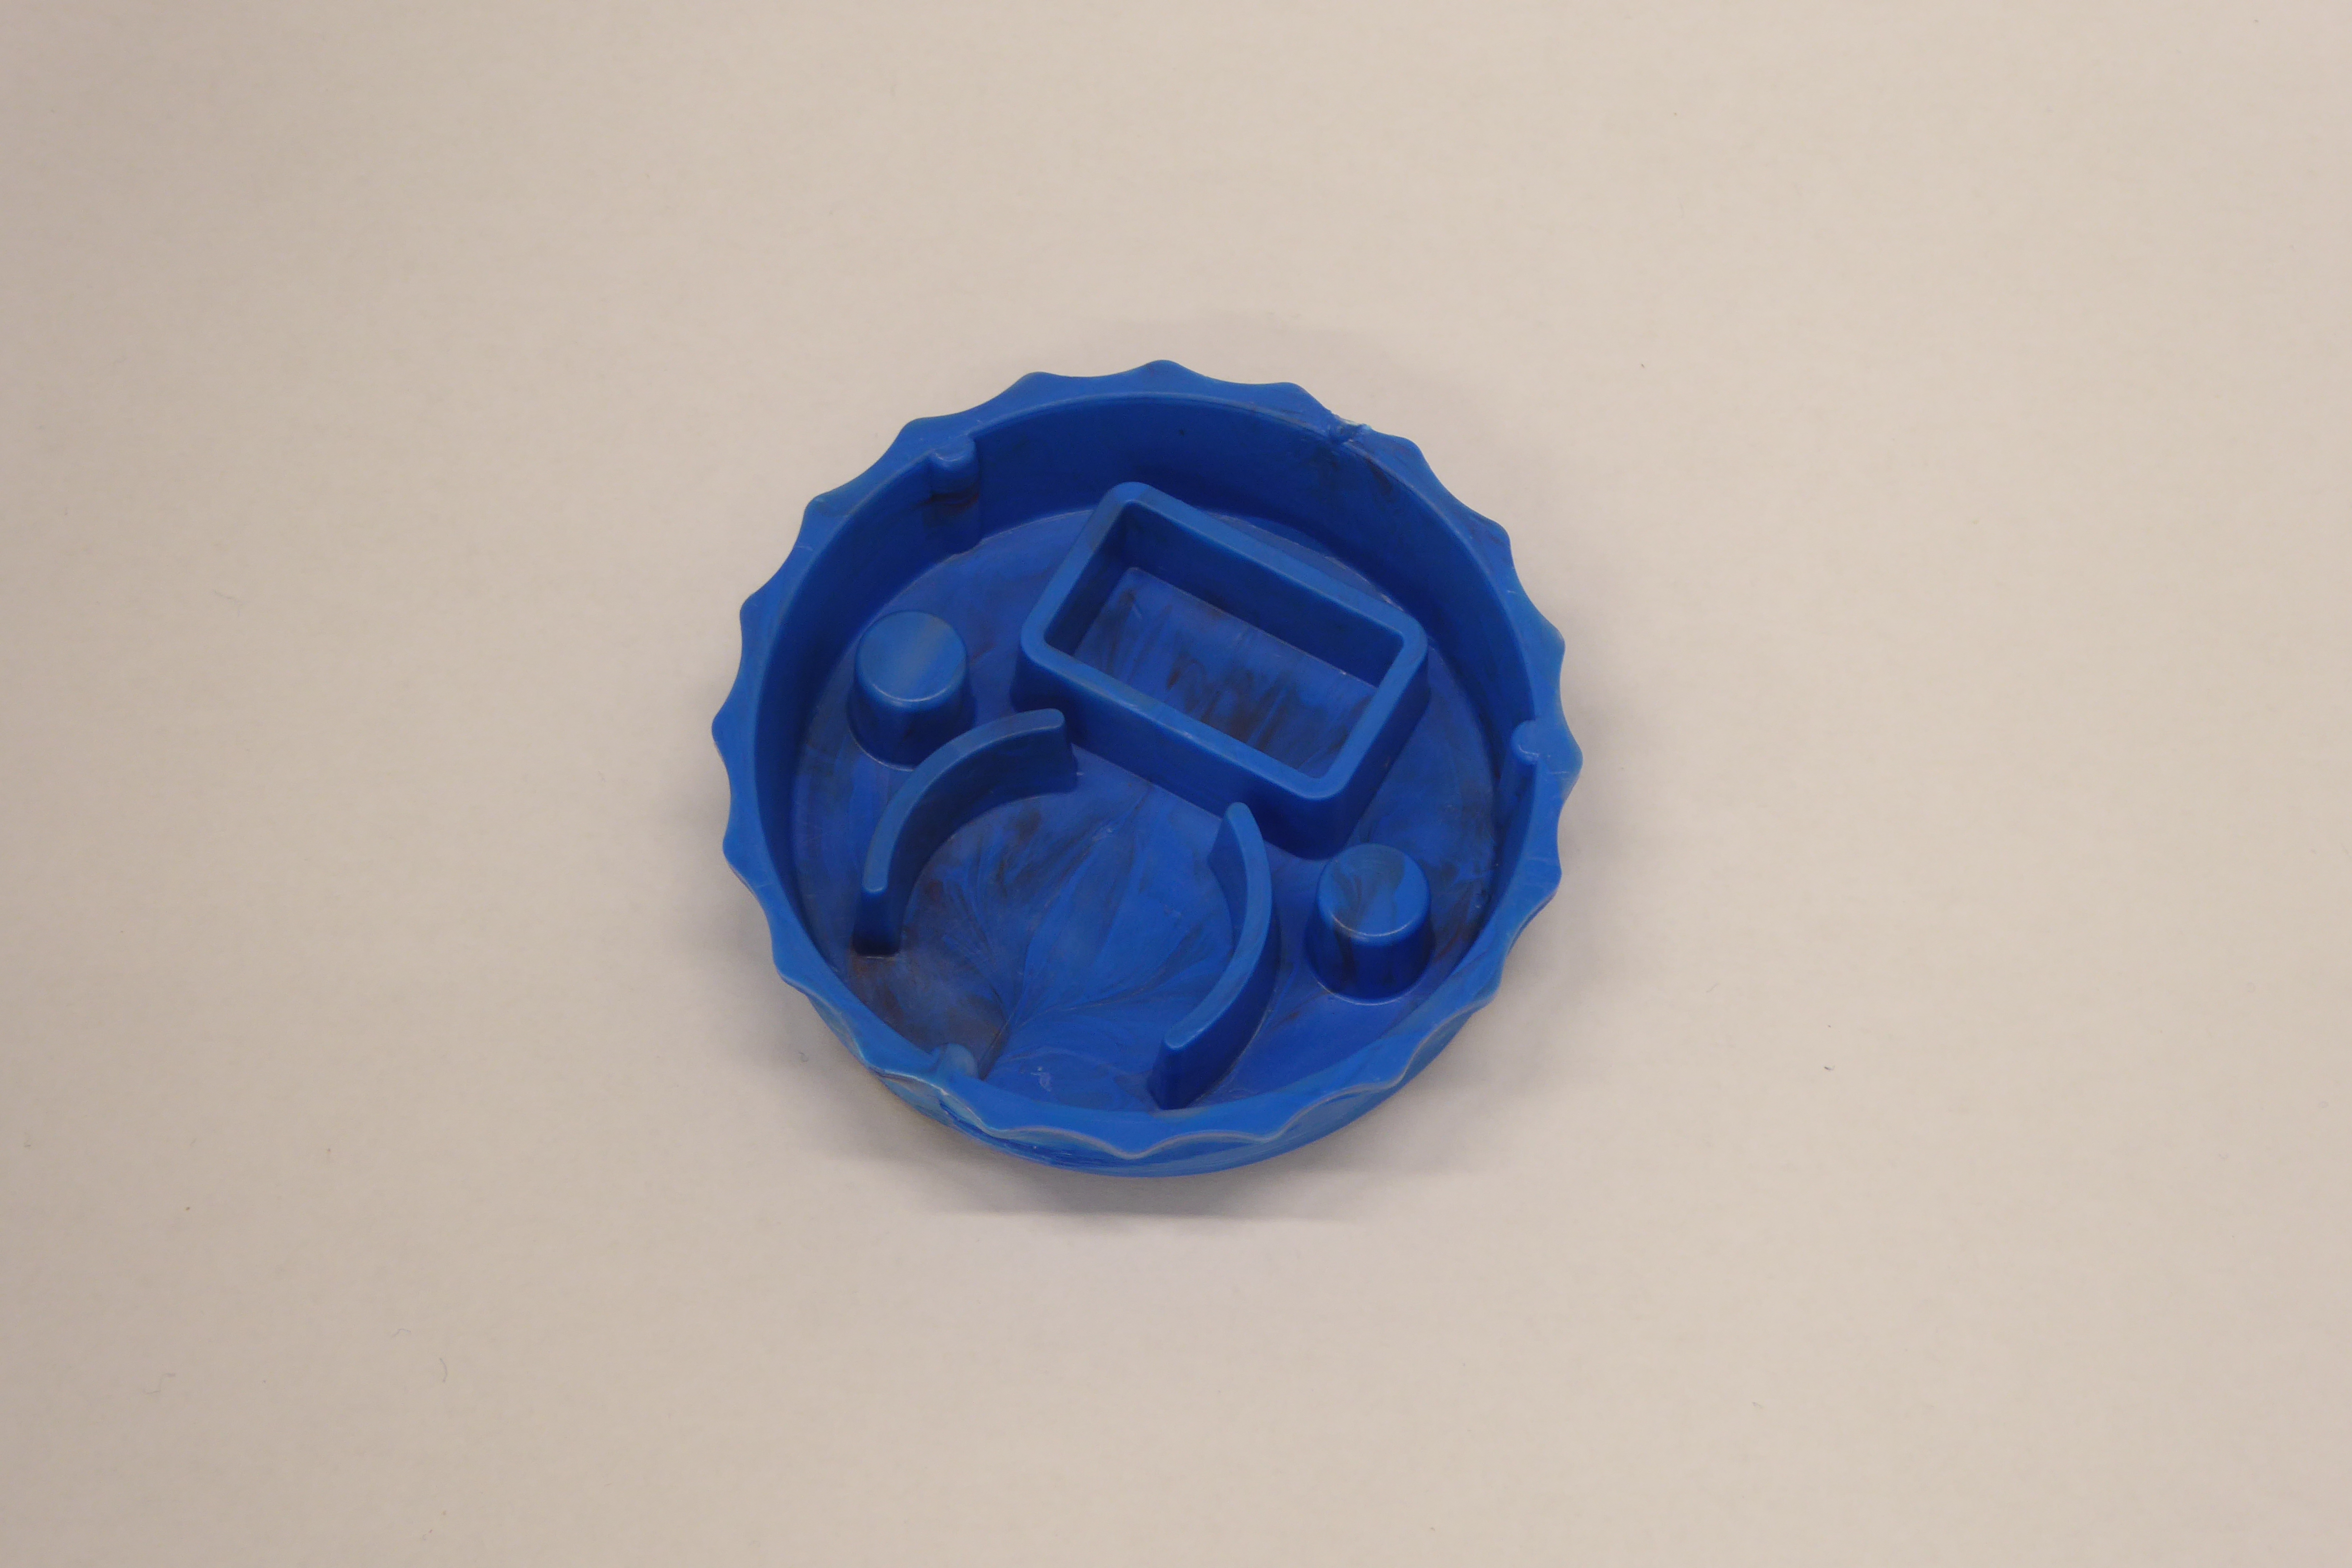
Label: Bottle Opener - Cover